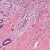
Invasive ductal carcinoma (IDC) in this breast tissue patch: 1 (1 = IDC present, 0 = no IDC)